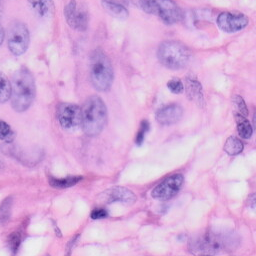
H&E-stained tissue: Skin